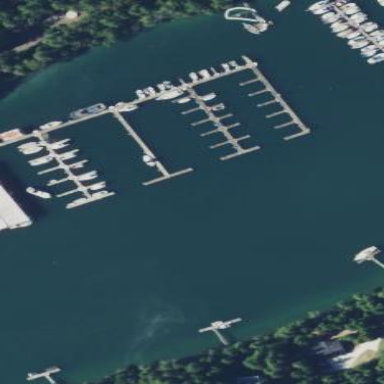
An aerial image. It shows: Marina on leisure land.